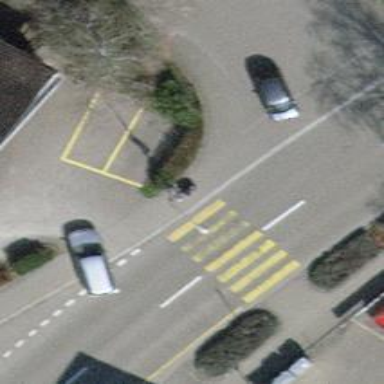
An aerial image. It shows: Marked asphalt footway with zebra crossing.